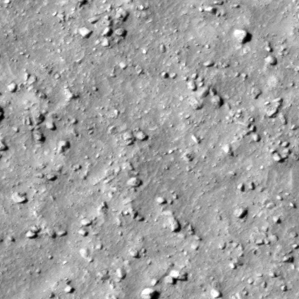
Label: non_frost